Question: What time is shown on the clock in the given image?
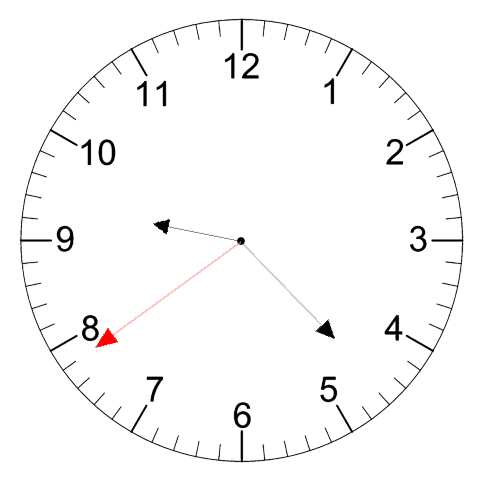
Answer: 09:22:39